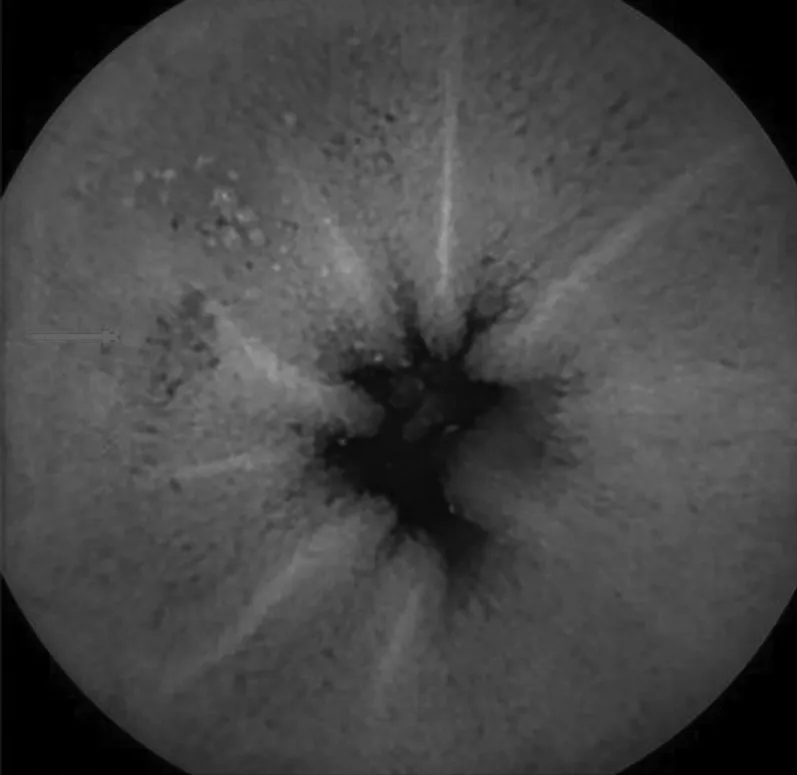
Capsule endoscopy image showing an angiodysplasia (arrow).
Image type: endoscopy (airway_endoscopy)